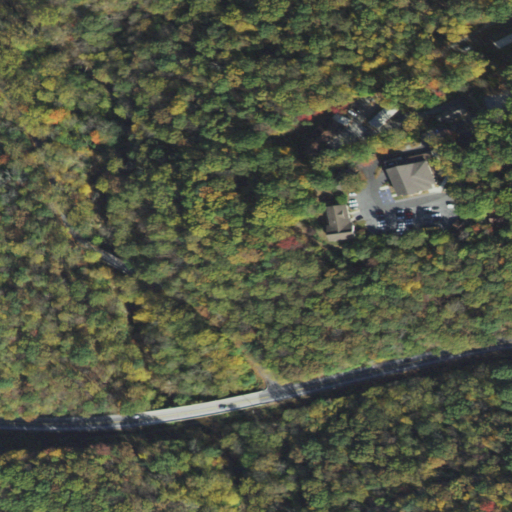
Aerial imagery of bar in Pennsylvania named Black Rock containing deciduous forest, open development, woody wetlands, low intensity development, and medium intensity development